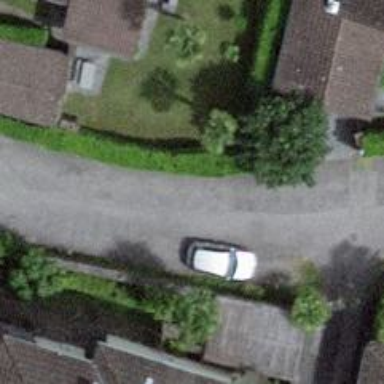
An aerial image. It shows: Residential road with asphalt surface and no sidewalks.